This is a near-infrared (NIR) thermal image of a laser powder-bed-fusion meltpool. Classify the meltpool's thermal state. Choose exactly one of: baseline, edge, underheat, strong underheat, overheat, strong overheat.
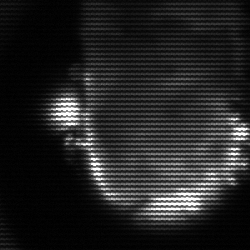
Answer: baseline